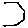
Label: hexagon